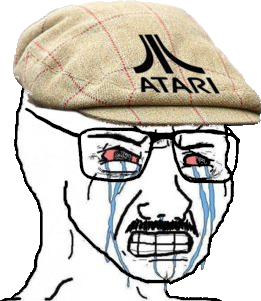
Label: 5_Crying_Wojak